Question: I'm using this <URL> to read db from assets folder and to copy to database folder.
In page link, it say:
> To Use it ...Just use it normally as you would use an ordinary SQLiteOpenHelper
object.Repository repo = Repository.getInstance( context ); SQLiteDatabase
db = repo.getWritableDatabase(); ...
but in simple new project wizard return error in context parameter.
Anyone can help me, please?

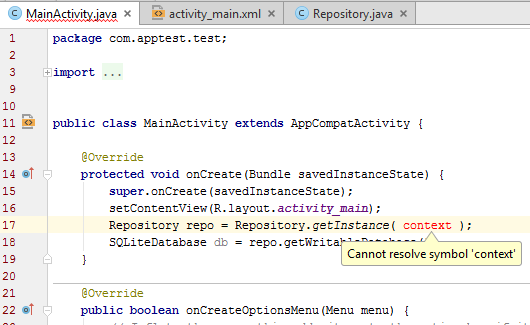
Answer: > I'm using this class java to read db from assets folder and to copy to database folder.
I strongly recommend that you <URL>, as it is a more mature and tested solution.
> but in simple new projet wizard return error in context paramenter
The 'Repository' constructor takes a 'Context'. 'Activity' inherits from 'Context'. You are trying to use a 'Repository' in a method of an 'Activity'. Hence, replace 'context' with 'this'.